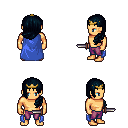
a pixel art fantasy rpg character, male body template, human, tanned skin, blue cape, magenta pants, raven left-swept hairstyle, gold tiara, dagger, four views (front, back, left, right), 2x2 character sprite sheet, small pixel art, hard edges, no anti-aliasing